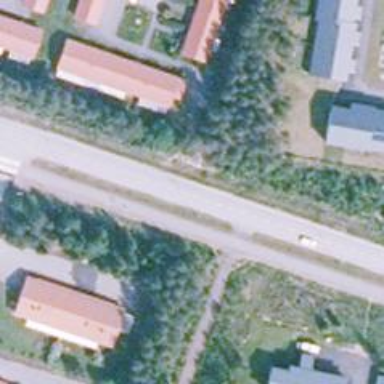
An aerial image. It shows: Asphalt road classified as tertiary.